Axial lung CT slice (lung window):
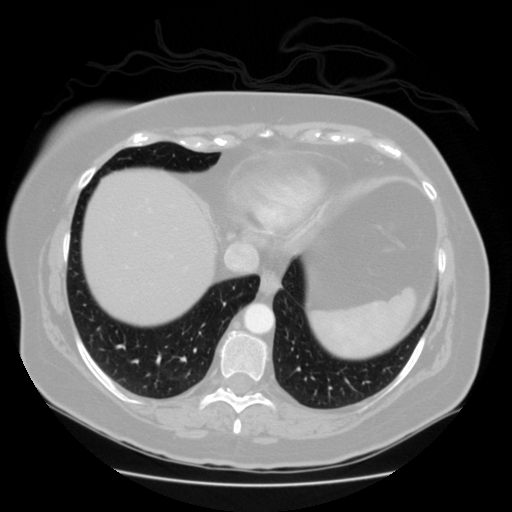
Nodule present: no